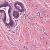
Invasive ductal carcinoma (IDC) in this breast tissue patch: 0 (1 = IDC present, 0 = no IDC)